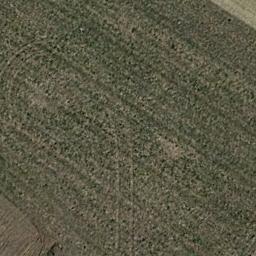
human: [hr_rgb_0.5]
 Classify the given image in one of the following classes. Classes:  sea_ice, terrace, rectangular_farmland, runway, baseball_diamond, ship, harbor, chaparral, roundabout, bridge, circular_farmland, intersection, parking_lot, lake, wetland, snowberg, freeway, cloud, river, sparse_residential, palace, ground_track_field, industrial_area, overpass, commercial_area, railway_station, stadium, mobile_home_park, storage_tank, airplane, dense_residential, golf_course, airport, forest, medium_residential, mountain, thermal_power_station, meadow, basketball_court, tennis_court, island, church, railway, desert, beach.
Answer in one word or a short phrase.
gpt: meadow